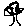
Label: tree